Question: The following class diagram is a simplified version of a project I'm working on.

The class A is responsible for serializing/deserializing the graph of objects rooted at C. I'm using Csharp's framework for serialization so when I deserialize the class C, the framework creates a new instance of all in objects rooted at C (shown in the diagram by the *new classes). Now I'd like to replace A's instance of C with Cnew but the problem is that B1 and B2 still point to the old D1 and D2. It would be nice to not have to reinitialize B2 and B2's dependencies.
I am looking for a way to have B1 and B2 be able to access D1 and D2 through A without giving them access to C or to each other. For simplicities sake we can assume that all of A's members have to be public (It implements an interface from a framework I'm using that forces a lot of members to be public).
Here are some potential solutions I though of:
1. Just bite the bullet and reinitialize B1 and B2
2. Give B1 and B2 a references to A instead of D1 and D2 and just ignore the fact that this gives them access to a lot of classes they don't need access to.
3. Instead of giving the B classes direct access to the D classes have A pass in delegates (function pointers) for functions that return A's instance of D1 and D2.
4. Have A implement interfaces like D1Container and D2Container that have 1 required method which returns an instance to D1 or D2. Then cast A to D1Container or D2Container and pass it to B1 and B2.
Is there a design pattern for this sort of thing or is one of my solutions clearly the best?
Thanks!
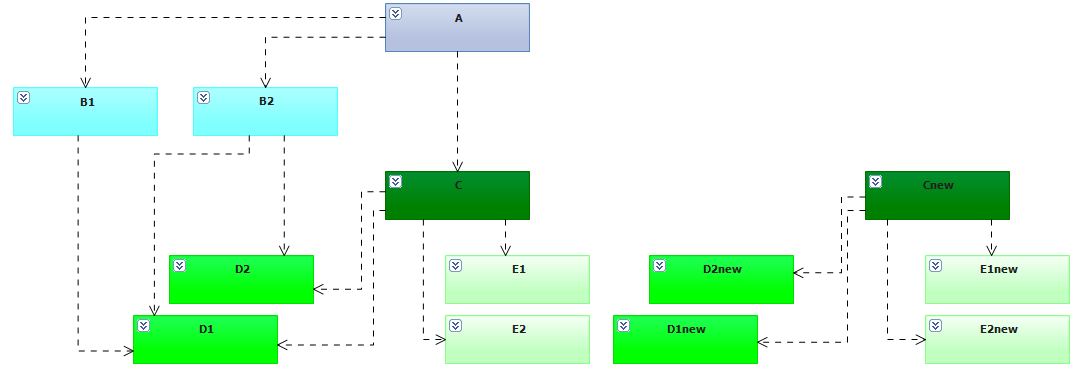
Answer: You are looking to introduce another level of indirection in your design: essentially, instead of storing a reference to 'D1' and 'D2' you are looking to store something that would let you get the most current 'D1' and 'D2'. Your #3 (delegate) option stands out as the most elegant to me, because you do not need to introduce new classes to implement delayed evaluation. All you need is a 'Func<D>' that 'A' passes to 'B' - no new classes, interfaces, or delegates; everything remains nicely encapsulated.
'''
class A {
private B myB;
private C myC;
public A() {
myC = new C();
myB = new B(() => myC.MyD);
}
}
class B {
private readonly Func<D> getD;
public B(Func<D> getD) {this.getD = getD;}
public D { get { return getD(); } }
}
class C {
public D MyD {get; private set;}
}
'''
Now if 'A' changes its 'C', or 'C' changes its 'D', 'B.D' would continue returning the correct 'D' automatically. This is because under the hood, 'B' holds a reference to 'A', but it has no idea that it does.